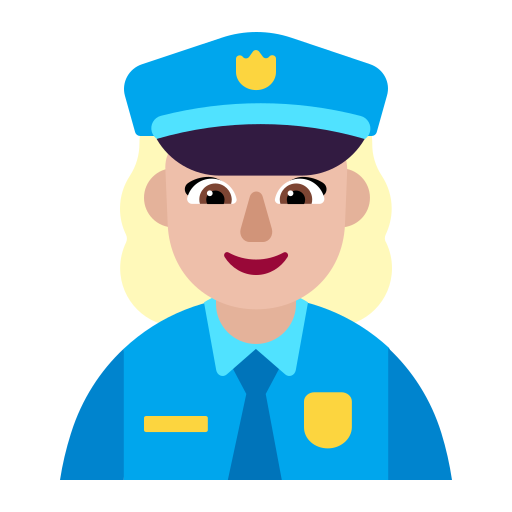
woman police officer flat  light